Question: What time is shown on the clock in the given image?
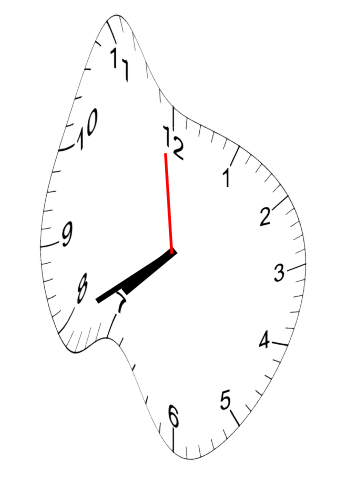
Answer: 07:39:59